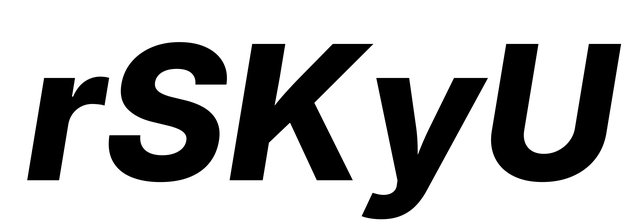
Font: Inter-Italic_ExtraBold_Italic